Question: Forgive my ignorance of Android. I'm just learning. I'm building an app that uses Google's SlidingTabsColors sample code for the main layout <URL>
.
I've got the layout working the way I want it to with dummy data. The idea is each tab will store a user's score for each round and then display their total score so far at the bottom.

Knowing what's where is helpful. The 'ListView' and 'TextView' are in the 'ViewPager', the 'Button' at the bottom is part of the fragment containing the tabs and the 'ViewPager'. Currently, when the button is pressed, a new entry is added to each player's data set (an 'ArrayList<Integer>') with the value of'0'. The user can then tap an item and edit it.
That's what works. But the 'ListView' doesn't update unless it's told to. So when you click the button, there is no change to the UI until you swipe to the next item and the fragment is refreshed. So everything is being added correctly, I just don't know how to tell the current 'ListView' to update.
Here's the code for the 'addRound()' method in the parent fragment:
'''
public void addRound() {
// add a blank round for each player in their dataset
for (int i = 0; i < mData.size(); i++) {
mData.get(i).second.add(0);
}
// get the pager adapter
DefaultGameFragmentPagerAdapter adapter = (DefaultGameFragmentPagerAdapter) mViewPager.getAdapter();
int pos = mViewPager.getCurrentItem();
ContentFragment frag = (ContentFragment) adapter.getItem(pos);
if (frag != null) {
frag.update();
}
}
'''
And the 'update()' method in 'ContentFragment':
'''
public void update() {
mAdapter.notifyDataSetChanged();
}
'''
I get a 'NullPointerException' when I try to access my custom ArrayAdapter, but if I'm getting the current fragment from the 'ViewPager', shouldn't all those members be initialized? (The 'ListView' is set up in the 'onViewCreated()' method)
Thanks for taking the time to read!
Justin
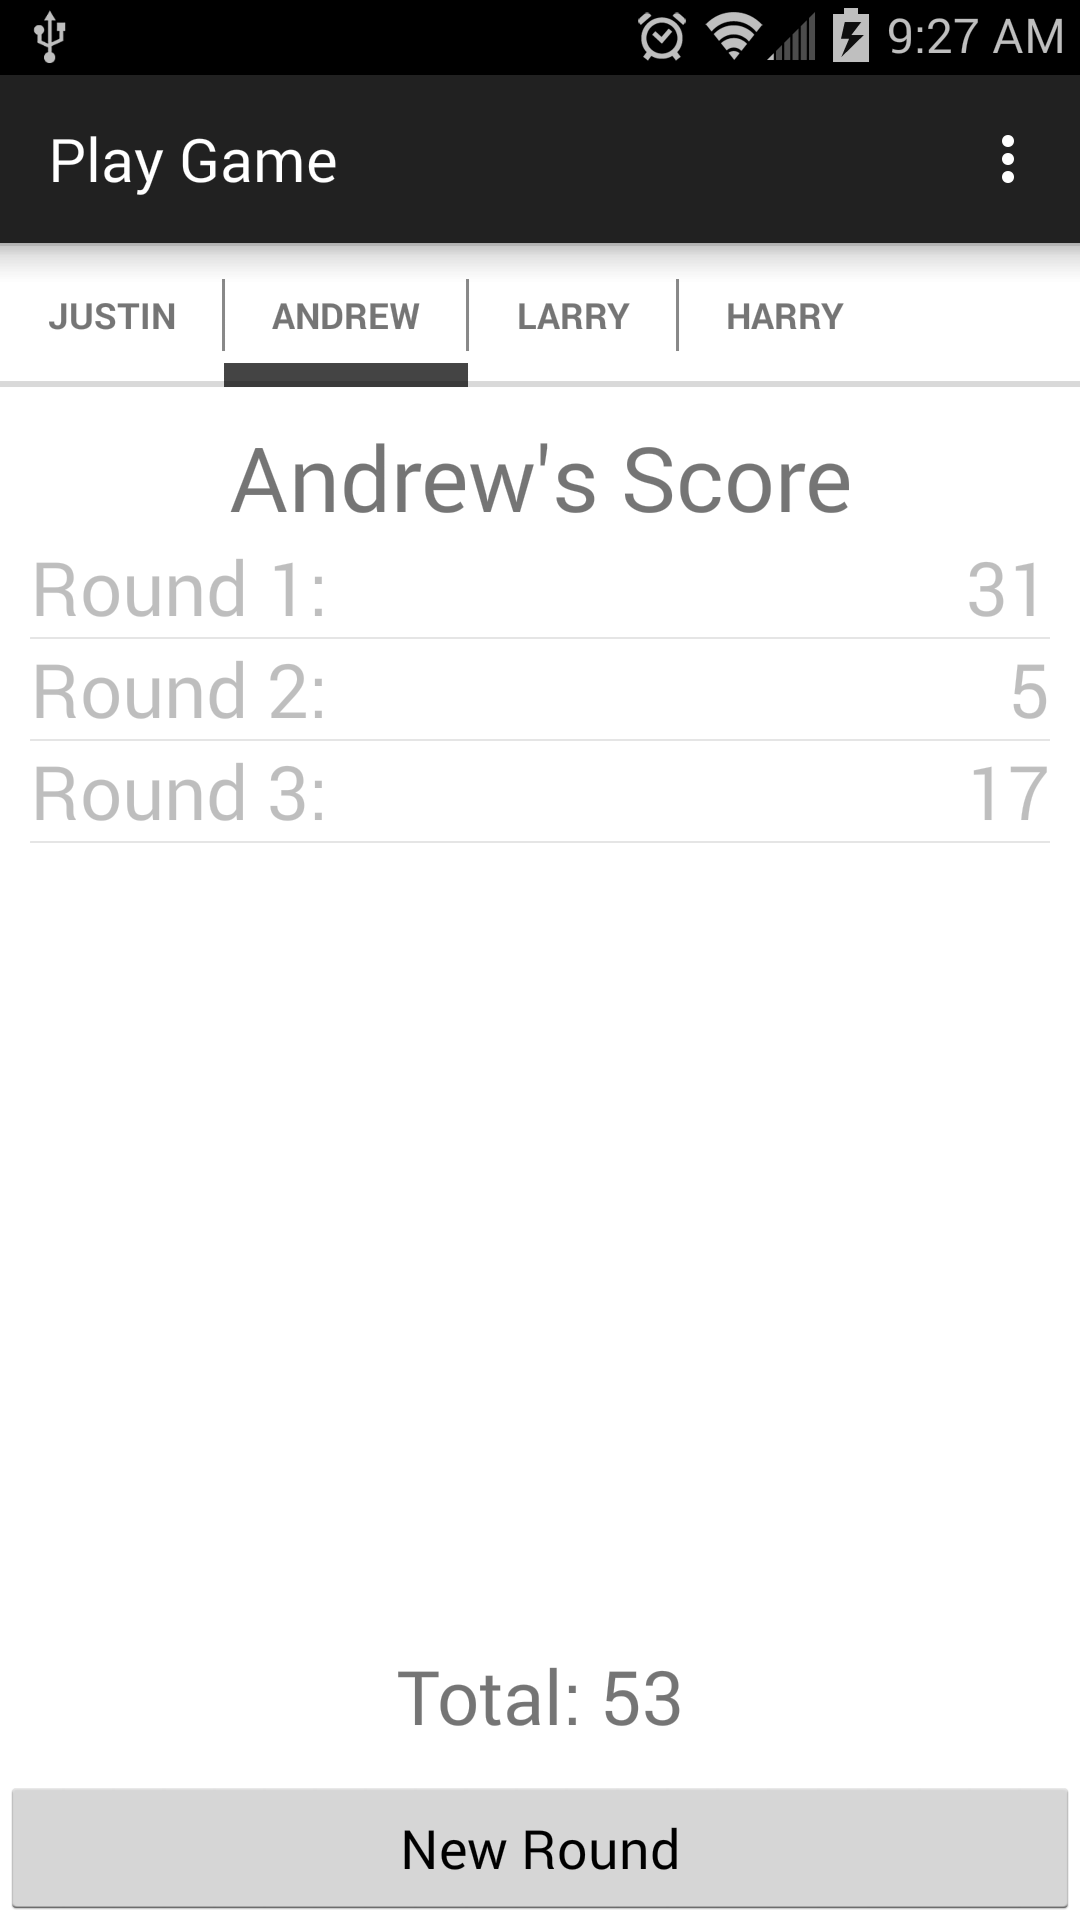
Answer: 'ContentFragment frag = (ContentFragment) adapter.getItem(pos);'
Never use 'getItem()' function of the adapter to get the current fragment from ViewPager. It is called internally to instantiate the fragment and we are not supposed to call it explicitly. The Fragment returned by calling 'getItem' is not the actual fragment present in 'ViewPager' at that position. So update call doesn't update the data in intended fragment.
Try using one of the methods discussed in <URL>.